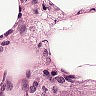
Metastatic tissue present: yes